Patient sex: M
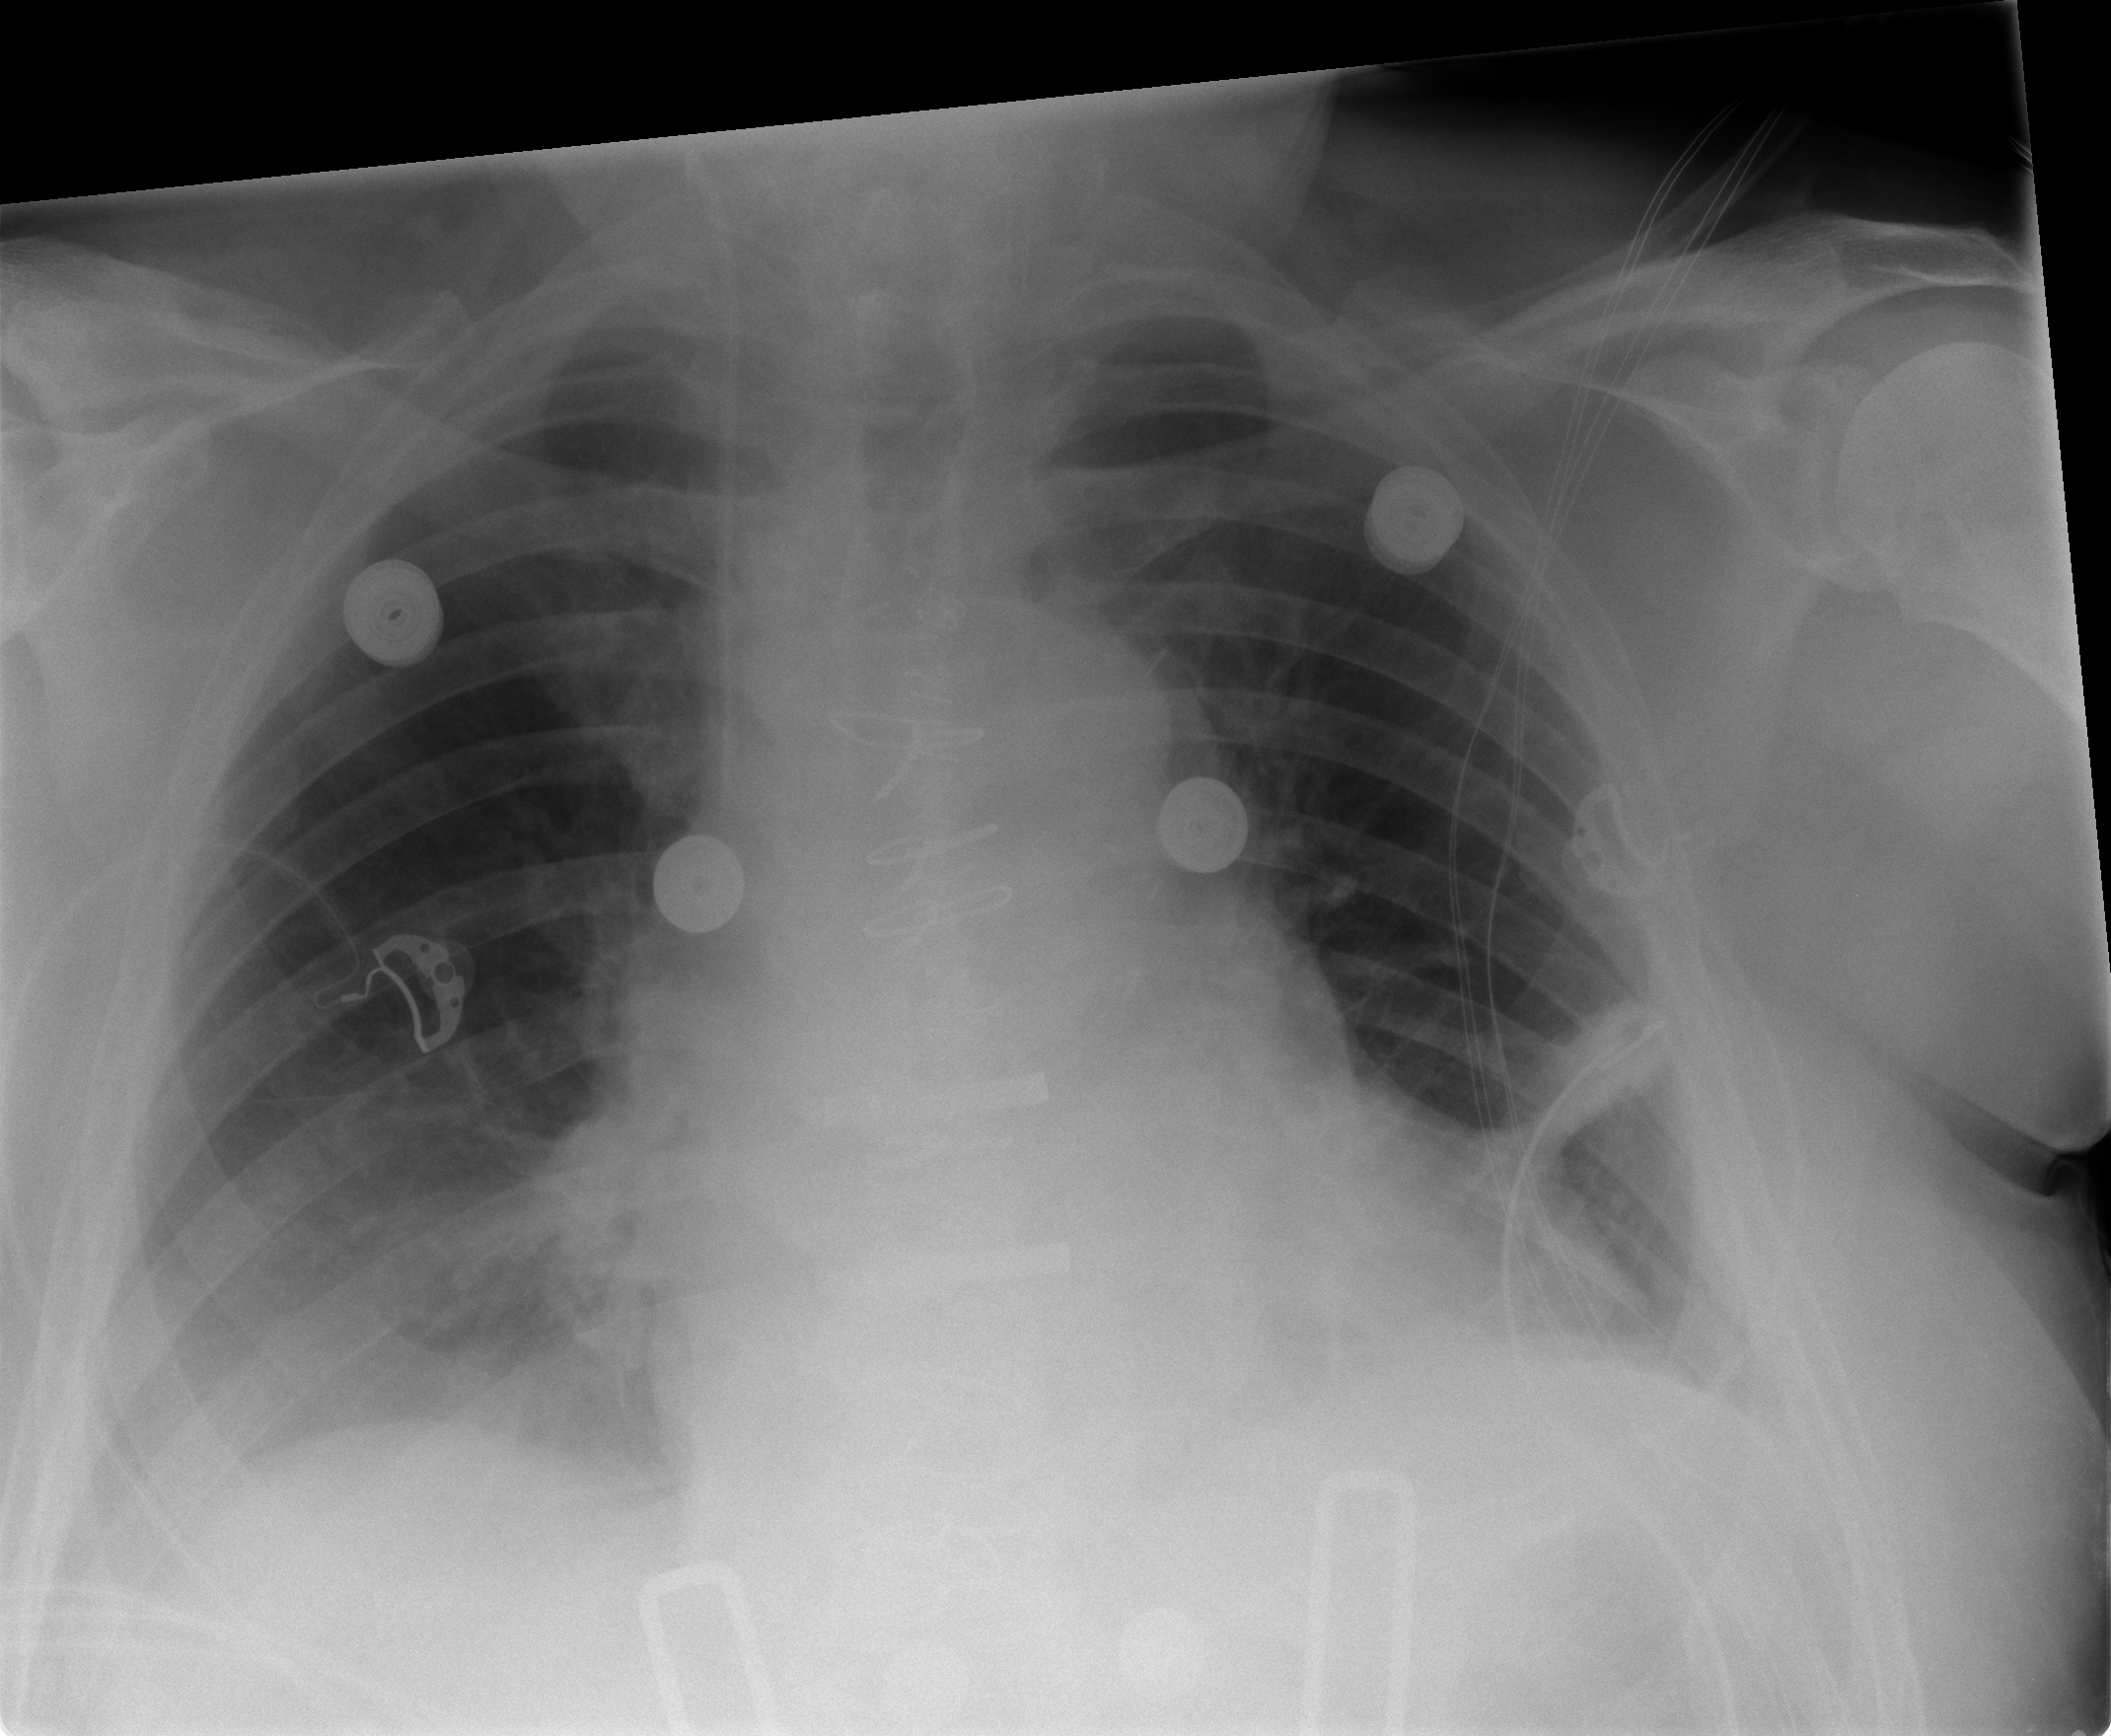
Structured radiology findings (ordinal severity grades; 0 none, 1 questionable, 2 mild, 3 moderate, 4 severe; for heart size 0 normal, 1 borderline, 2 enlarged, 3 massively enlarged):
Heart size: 0
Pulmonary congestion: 2
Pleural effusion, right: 2
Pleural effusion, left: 1
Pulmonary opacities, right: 0
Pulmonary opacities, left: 0
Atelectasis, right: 2
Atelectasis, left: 2